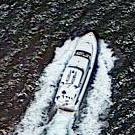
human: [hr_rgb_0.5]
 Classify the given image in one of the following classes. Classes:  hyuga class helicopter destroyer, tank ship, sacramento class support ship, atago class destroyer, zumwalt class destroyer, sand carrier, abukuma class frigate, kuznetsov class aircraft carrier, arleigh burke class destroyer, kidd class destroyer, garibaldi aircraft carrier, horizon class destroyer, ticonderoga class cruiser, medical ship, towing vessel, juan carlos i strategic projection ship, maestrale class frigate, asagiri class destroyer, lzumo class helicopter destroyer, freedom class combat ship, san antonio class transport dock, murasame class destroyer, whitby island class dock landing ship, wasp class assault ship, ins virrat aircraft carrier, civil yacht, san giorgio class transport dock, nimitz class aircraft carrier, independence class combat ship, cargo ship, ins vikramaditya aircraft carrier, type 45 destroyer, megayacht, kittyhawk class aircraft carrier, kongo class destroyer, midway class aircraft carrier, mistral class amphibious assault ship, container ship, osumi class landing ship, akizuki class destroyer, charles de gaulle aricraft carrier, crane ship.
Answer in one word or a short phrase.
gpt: Civil yacht